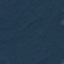
Label: Forest